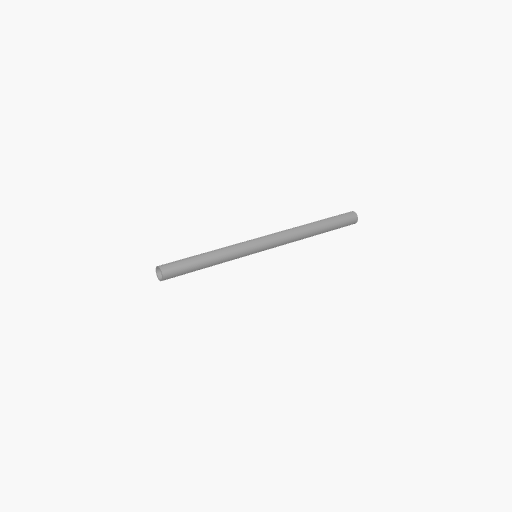
Part: AluminumTube10ID12OD200